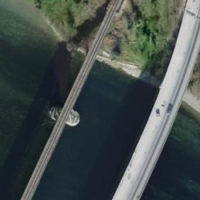
EUNIS habitat code: 15
Species observed at this site:
Falco peregrinus